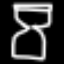
Label: hourglass